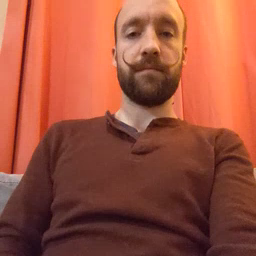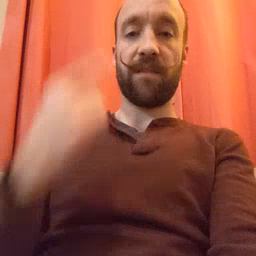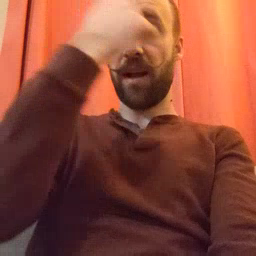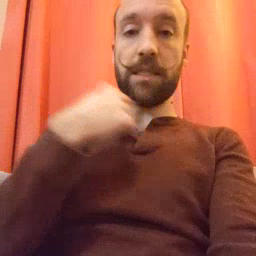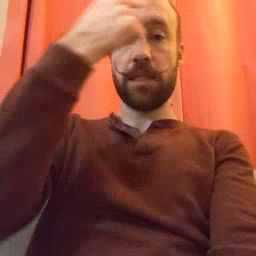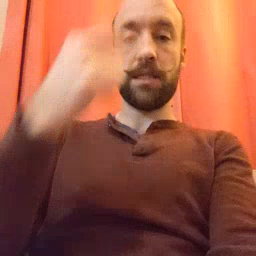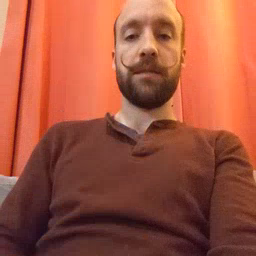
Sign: face